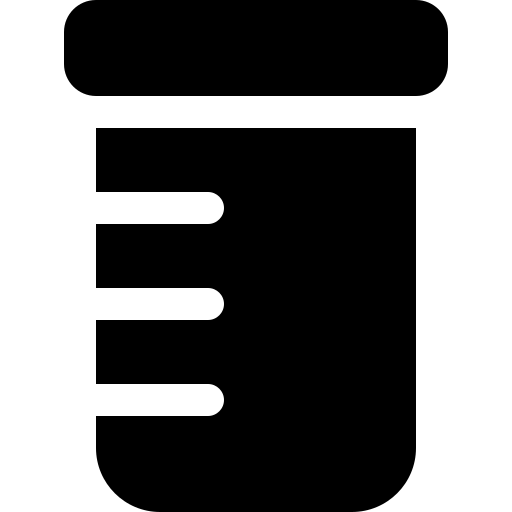
Tags: icon, FontAwesome, fa-icon, solid, prescription, bottle